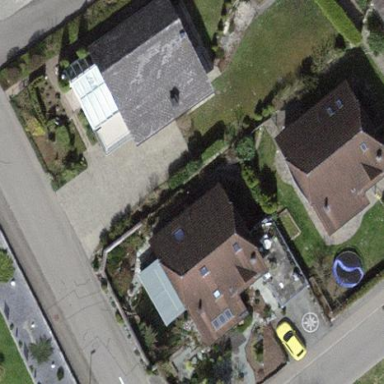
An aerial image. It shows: Simple house.